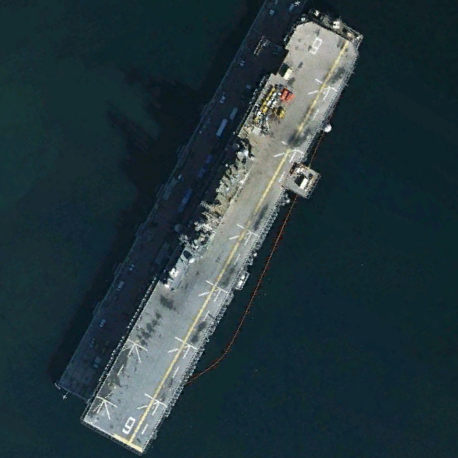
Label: assault